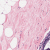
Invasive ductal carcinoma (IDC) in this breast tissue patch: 0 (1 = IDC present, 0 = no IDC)